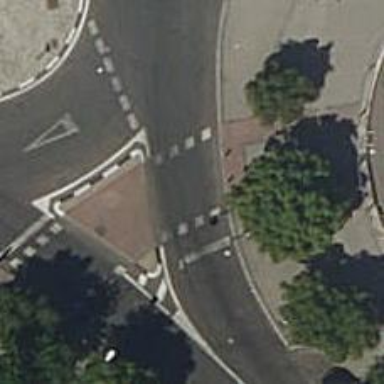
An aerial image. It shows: Road crossing with traffic signals.